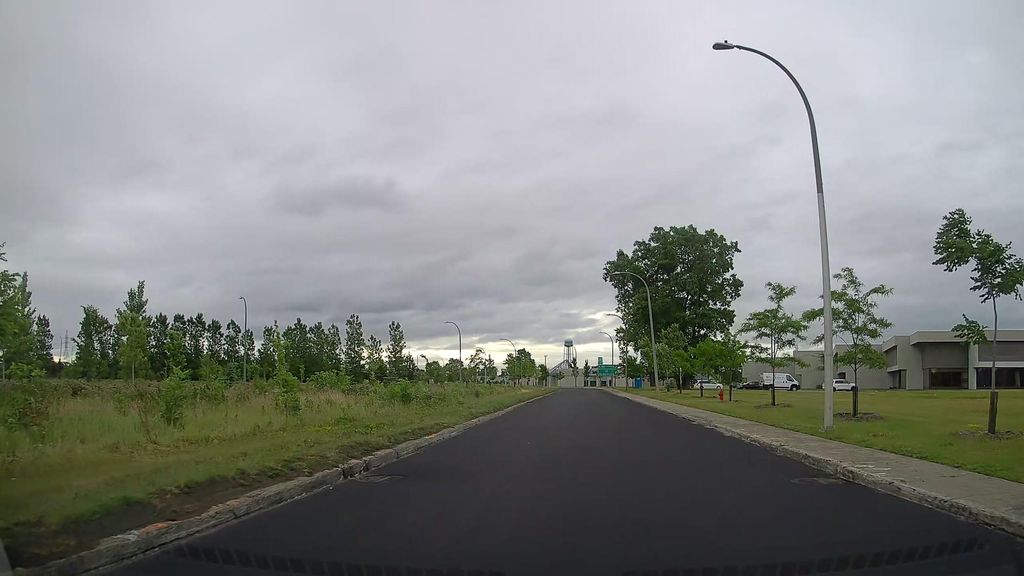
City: montreal